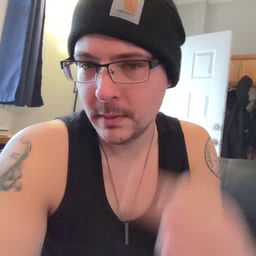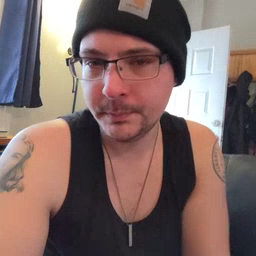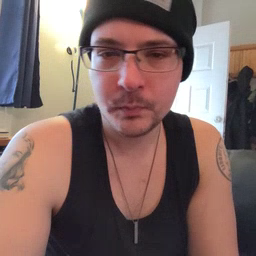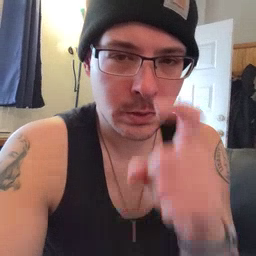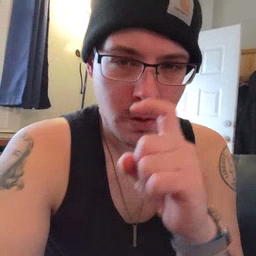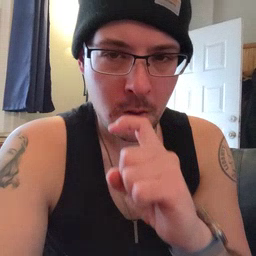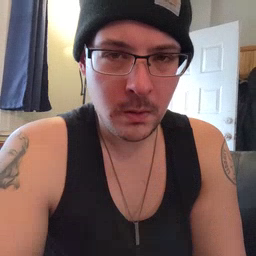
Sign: doll